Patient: sex F, age 76
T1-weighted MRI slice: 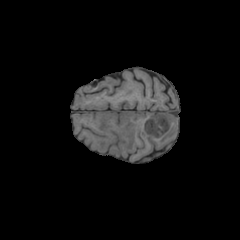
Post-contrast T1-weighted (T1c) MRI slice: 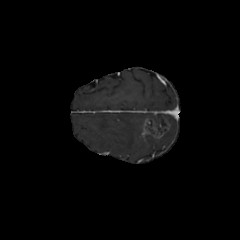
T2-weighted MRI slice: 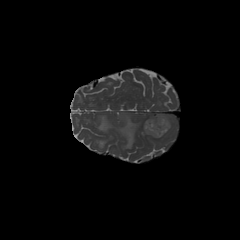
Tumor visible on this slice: yes
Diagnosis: Glioblastoma, IDH-wildtype
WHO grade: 4